Field crop: maize
Growth stage: 1
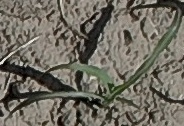
Species: sorghum